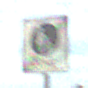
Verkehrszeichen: EndeFussgaengerzone
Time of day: SunriseSunset
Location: Outdoor (RoadRail)
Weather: PartlyCloudy
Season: NotSpecified
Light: Natural